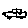
Label: car